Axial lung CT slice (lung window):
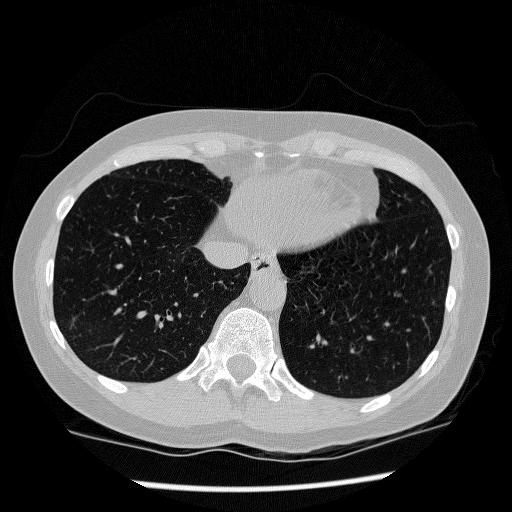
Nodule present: no